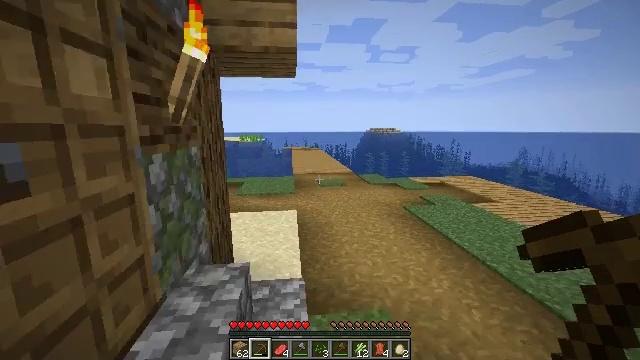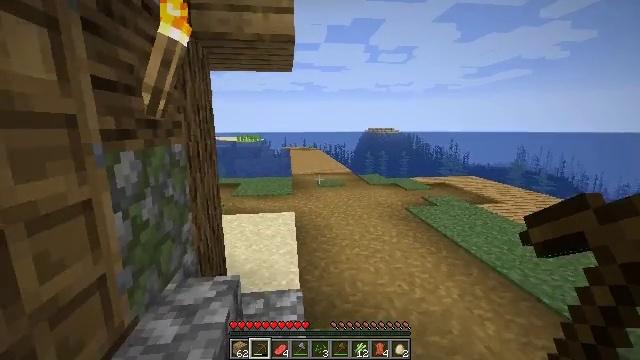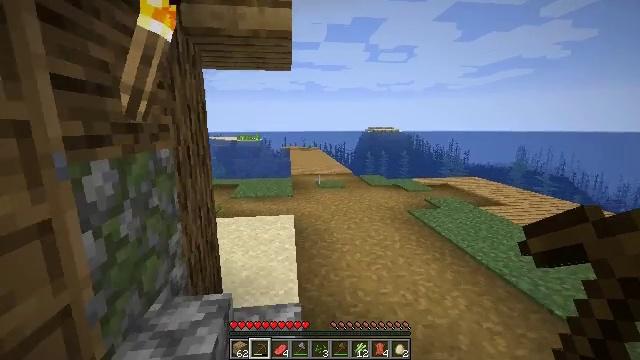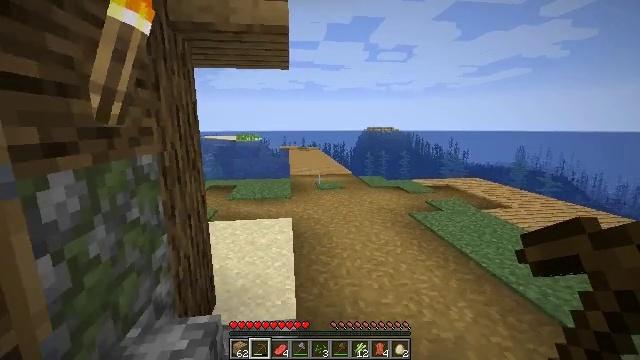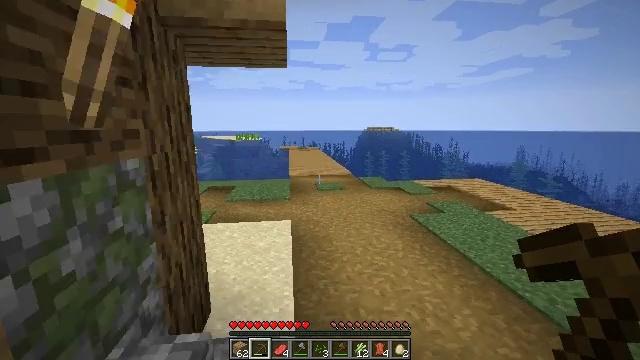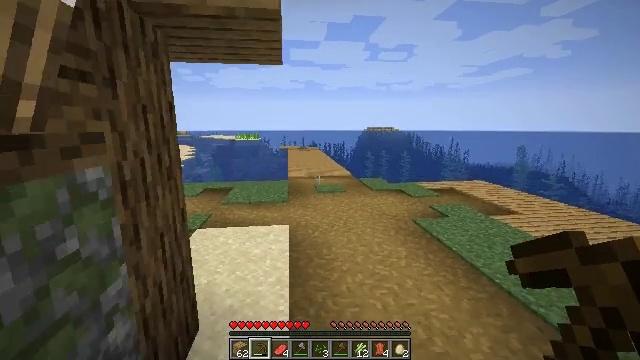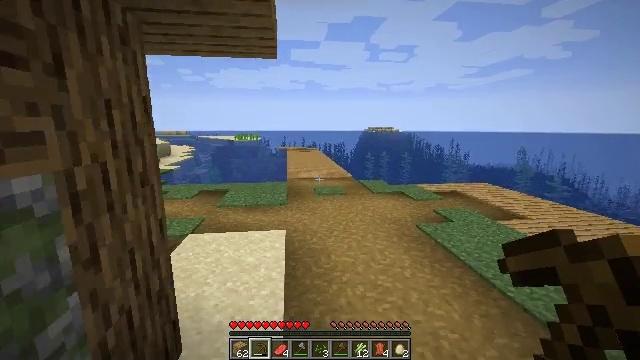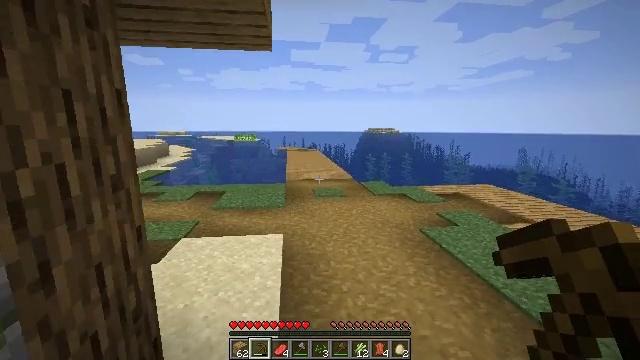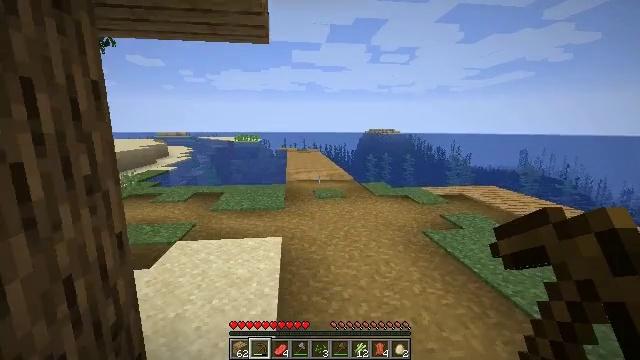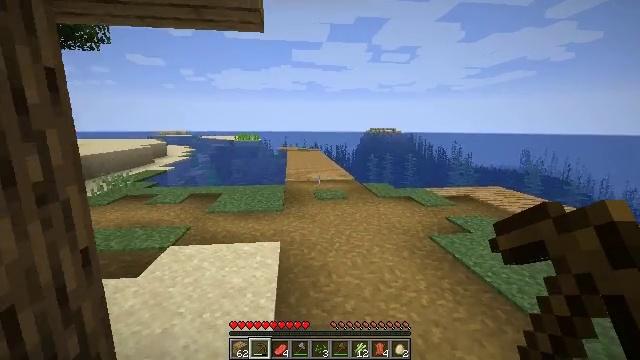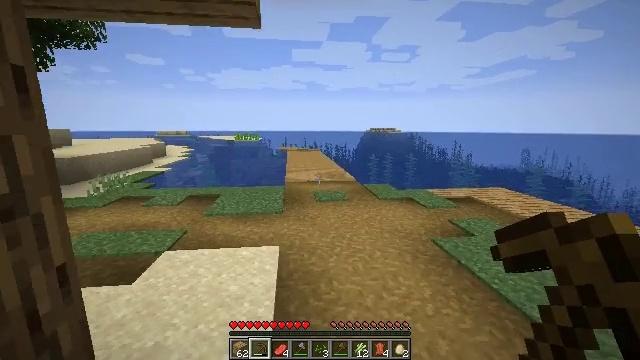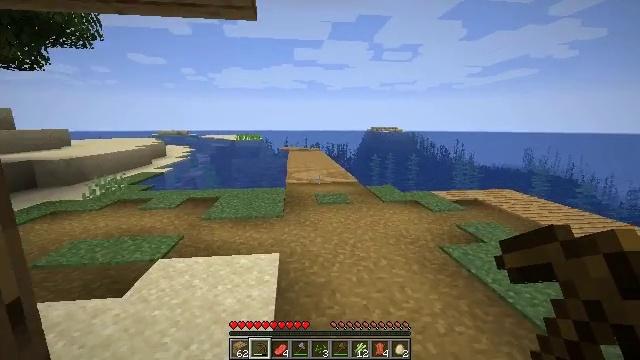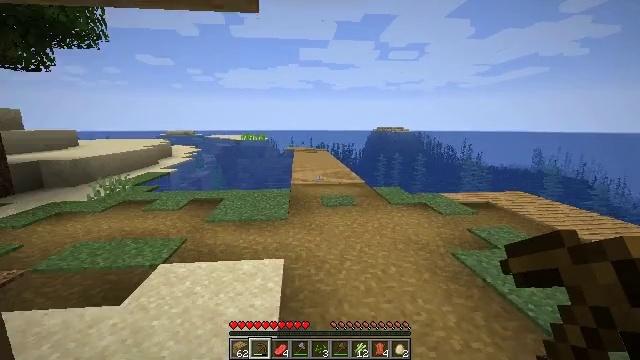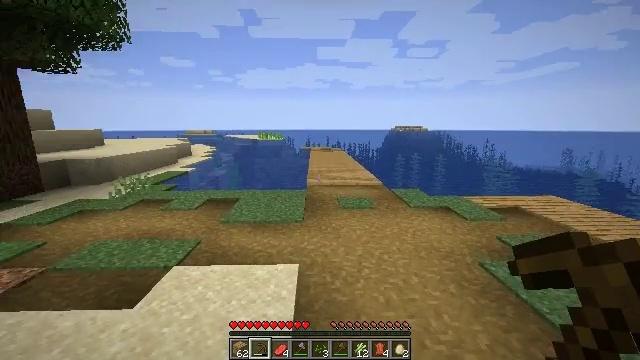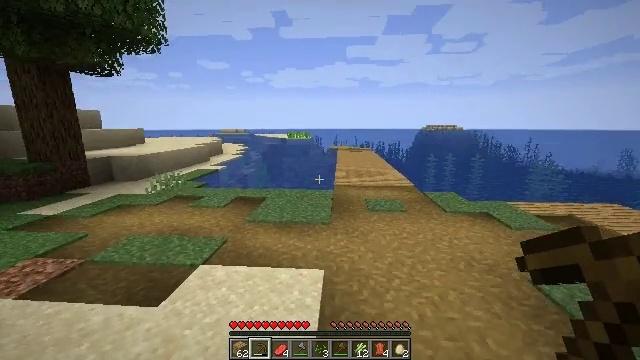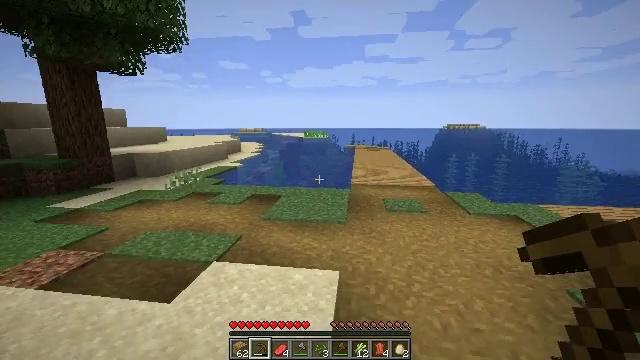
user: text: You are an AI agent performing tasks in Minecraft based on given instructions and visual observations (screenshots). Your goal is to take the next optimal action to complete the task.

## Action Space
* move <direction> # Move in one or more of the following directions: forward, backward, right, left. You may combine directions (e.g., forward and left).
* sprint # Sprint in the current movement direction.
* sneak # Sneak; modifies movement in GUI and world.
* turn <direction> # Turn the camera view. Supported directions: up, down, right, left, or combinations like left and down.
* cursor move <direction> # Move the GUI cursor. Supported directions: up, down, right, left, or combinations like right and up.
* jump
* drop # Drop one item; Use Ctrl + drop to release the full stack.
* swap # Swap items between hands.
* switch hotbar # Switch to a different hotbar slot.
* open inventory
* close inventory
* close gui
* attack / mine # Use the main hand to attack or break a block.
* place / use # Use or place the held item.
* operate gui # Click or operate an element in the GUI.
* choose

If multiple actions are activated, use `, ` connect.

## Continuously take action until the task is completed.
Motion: motion action
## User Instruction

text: Collect some oak leaves.
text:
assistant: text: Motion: move forward
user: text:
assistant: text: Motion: move forward
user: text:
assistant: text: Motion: move forward
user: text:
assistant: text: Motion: move forward
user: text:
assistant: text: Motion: move forward
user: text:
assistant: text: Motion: move forward
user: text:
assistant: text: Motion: move forward
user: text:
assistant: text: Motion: move forward
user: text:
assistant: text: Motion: move forward
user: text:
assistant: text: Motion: move forward
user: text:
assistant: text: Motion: move forward
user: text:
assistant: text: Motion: move forward, turn left
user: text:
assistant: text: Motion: move forward, turn left
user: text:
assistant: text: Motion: move forward, turn left
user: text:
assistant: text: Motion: move forward, turn left
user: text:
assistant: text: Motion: move forward, turn left
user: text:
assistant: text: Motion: move forward, turn left
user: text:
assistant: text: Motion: move forward, turn left
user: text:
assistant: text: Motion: move forward, turn left
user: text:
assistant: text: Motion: move forward, turn left
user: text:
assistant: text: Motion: move forward, turn left
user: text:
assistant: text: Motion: move forward, turn left
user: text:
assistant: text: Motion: move forward, turn left
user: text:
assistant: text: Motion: move forward
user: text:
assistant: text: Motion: move forward
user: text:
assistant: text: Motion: move forward
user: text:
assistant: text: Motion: move forward, turn left
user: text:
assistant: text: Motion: move forward, turn left
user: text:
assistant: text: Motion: move forward, turn left
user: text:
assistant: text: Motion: move forward